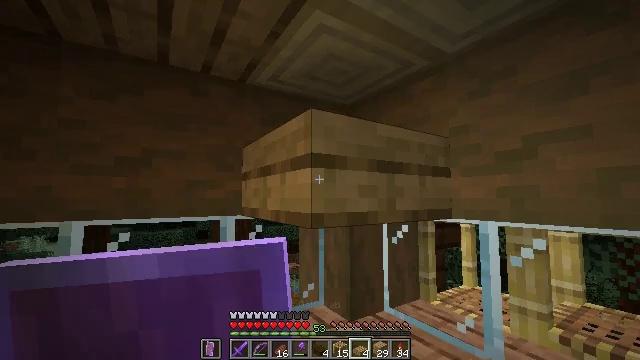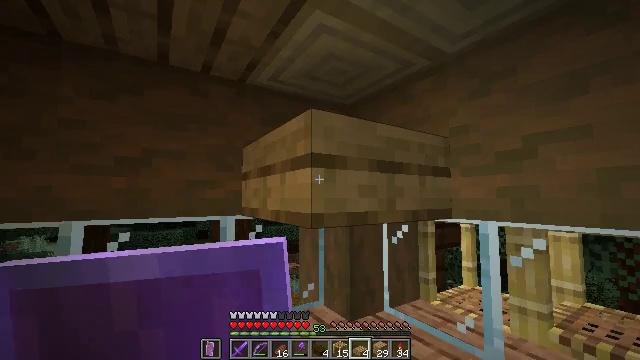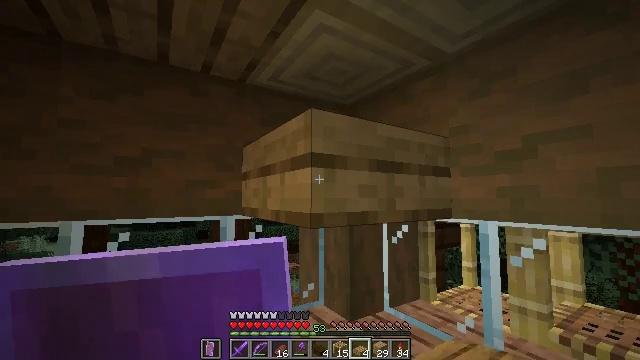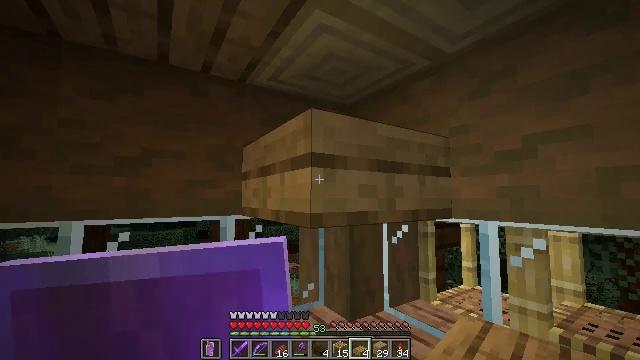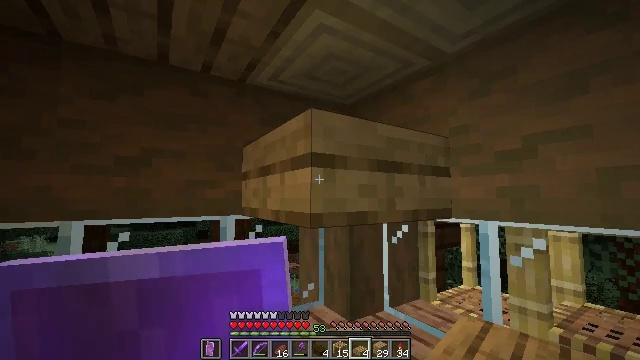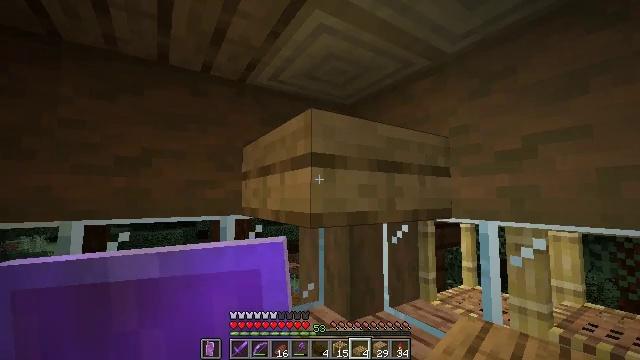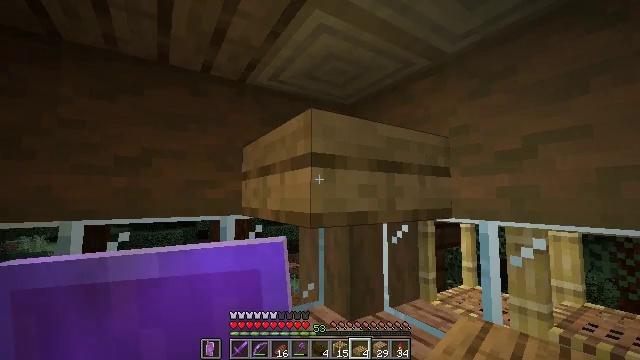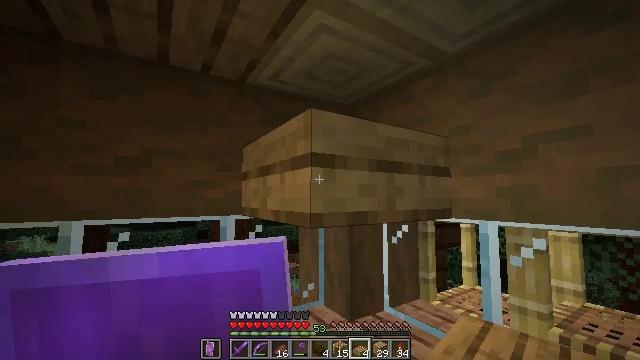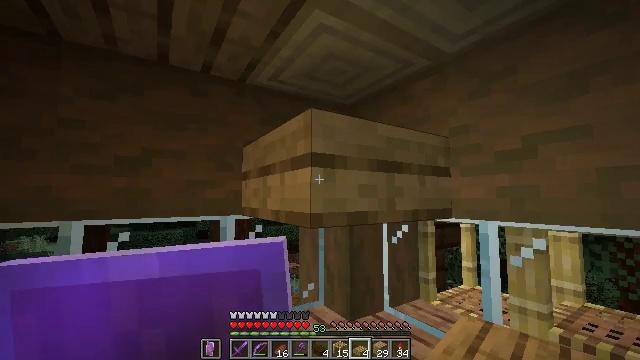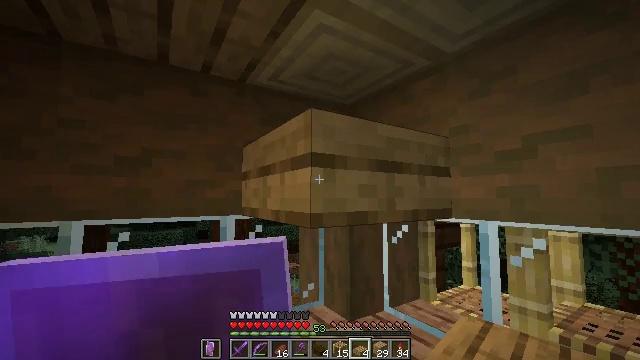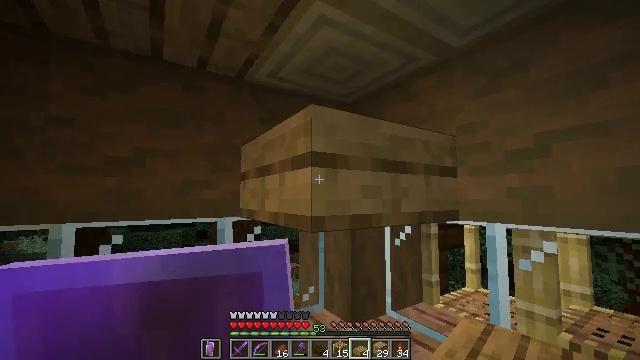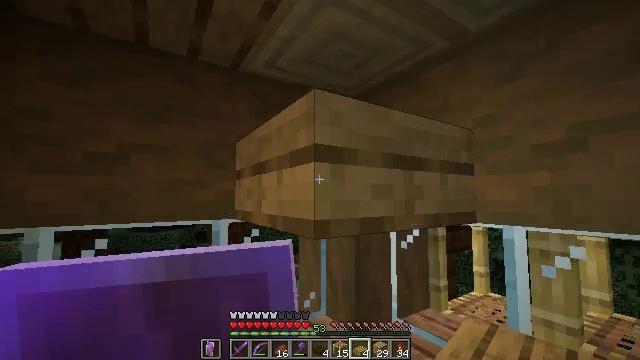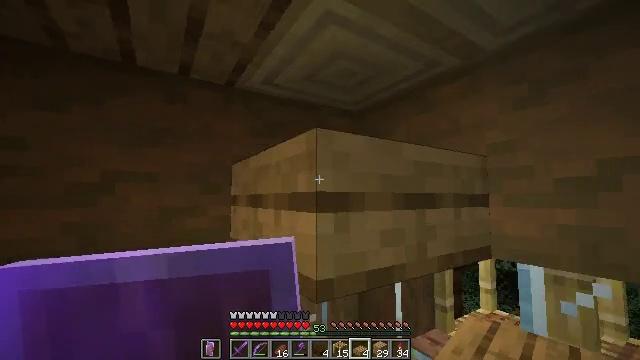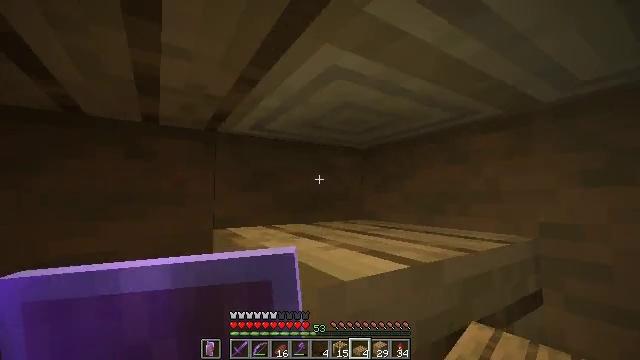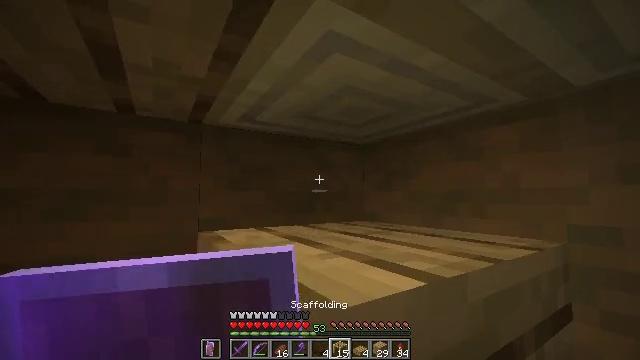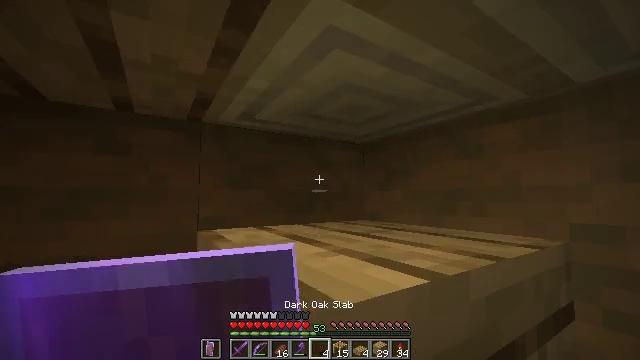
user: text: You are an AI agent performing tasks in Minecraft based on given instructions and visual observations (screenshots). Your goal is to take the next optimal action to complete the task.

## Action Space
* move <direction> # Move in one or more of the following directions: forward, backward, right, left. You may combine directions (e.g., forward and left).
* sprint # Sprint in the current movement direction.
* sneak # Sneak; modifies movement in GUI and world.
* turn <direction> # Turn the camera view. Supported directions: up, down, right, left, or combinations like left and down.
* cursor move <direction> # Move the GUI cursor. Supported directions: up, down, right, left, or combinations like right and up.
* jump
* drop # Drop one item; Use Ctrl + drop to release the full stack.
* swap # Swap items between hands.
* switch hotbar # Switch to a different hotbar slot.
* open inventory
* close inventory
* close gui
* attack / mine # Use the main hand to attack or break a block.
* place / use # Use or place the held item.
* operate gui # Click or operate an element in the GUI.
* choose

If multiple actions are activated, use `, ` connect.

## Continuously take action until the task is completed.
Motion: motion action
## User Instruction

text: Attack the oak slab to collect it.
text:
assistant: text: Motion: no_op
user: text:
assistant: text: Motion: no_op
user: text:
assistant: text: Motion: no_op
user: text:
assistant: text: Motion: no_op
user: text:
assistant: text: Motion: no_op
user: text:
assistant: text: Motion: no_op
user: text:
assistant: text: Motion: no_op
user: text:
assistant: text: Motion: no_op
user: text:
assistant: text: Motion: no_op
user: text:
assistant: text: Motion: move forward
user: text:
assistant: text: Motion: move forward
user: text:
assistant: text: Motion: move forward
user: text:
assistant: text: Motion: move forward
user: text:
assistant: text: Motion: no_op
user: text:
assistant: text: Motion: no_op
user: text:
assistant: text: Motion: no_op
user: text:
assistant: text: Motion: no_op
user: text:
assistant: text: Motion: no_op
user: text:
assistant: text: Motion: no_op
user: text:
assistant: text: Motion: no_op
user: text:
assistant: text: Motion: no_op
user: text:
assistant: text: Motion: no_op
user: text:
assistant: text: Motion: no_op
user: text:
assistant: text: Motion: no_op
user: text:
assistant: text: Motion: no_op
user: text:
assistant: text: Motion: turn left and down
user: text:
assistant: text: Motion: turn down
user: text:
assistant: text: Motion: turn down
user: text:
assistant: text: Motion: turn down
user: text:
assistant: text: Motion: turn down